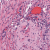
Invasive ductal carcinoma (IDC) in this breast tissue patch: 0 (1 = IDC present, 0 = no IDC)